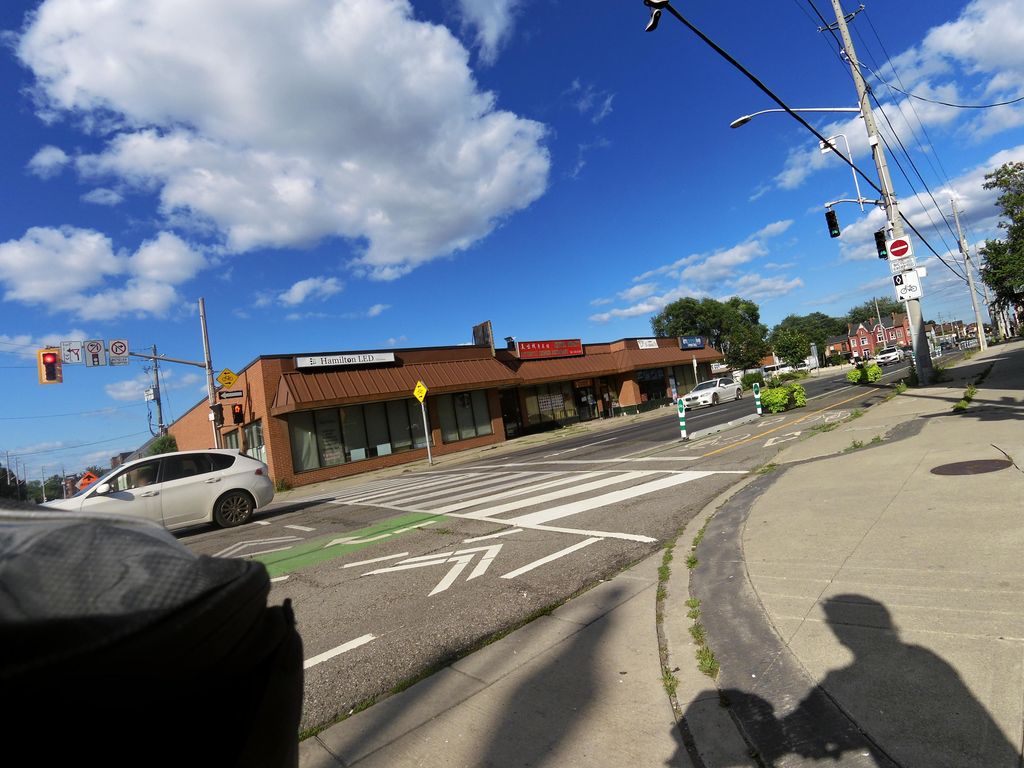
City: hamilton